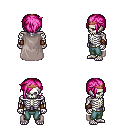
a pixel art fantasy rpg character, male body template, skeleton, gray cape, teal pants, pink pixie cut hairstyle, bronze tiara, cloth bracers, four views (front, back, left, right), 2x2 character sprite sheet, small pixel art, hard edges, no anti-aliasing